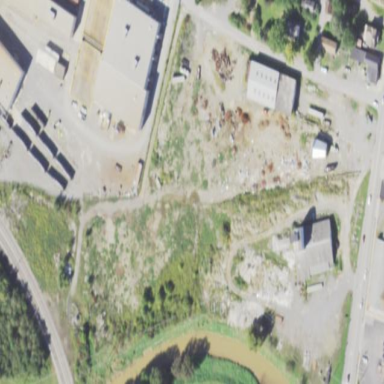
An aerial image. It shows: Scrap yard situated in industrial area.